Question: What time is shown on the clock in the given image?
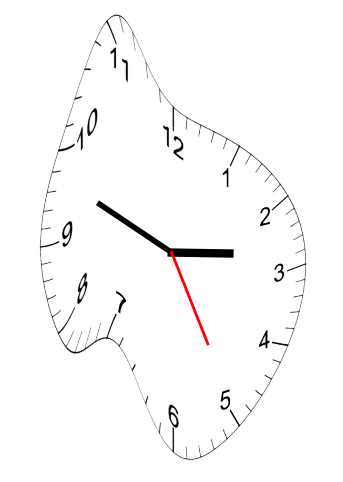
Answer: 02:48:25